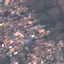
Land use / land cover: Residential